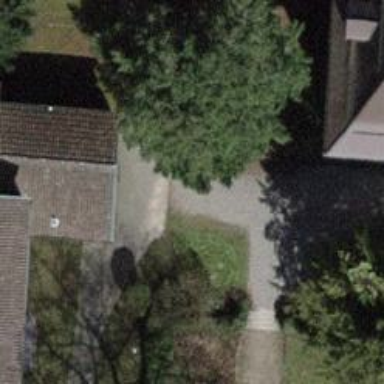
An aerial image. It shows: Footway.